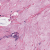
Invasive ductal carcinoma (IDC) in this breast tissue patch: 1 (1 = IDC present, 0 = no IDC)